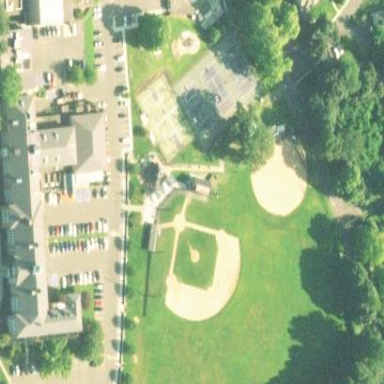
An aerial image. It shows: Baseball pitch for leisure land.